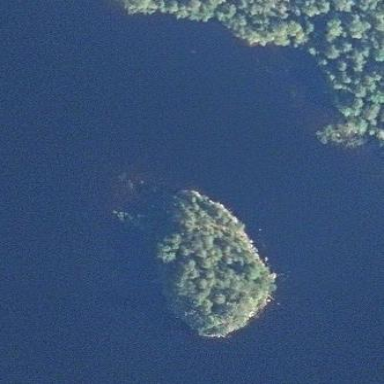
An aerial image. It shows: Islet.